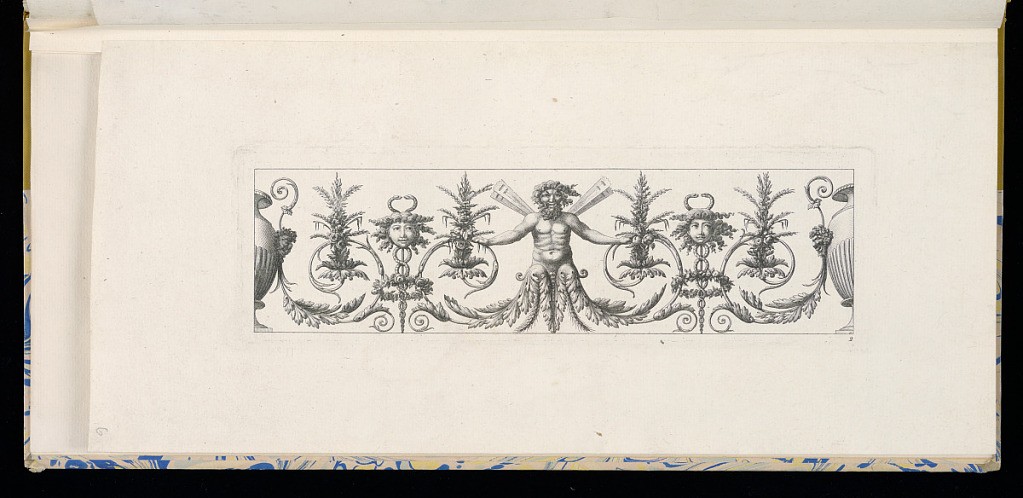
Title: Design for a Horizontal Panel of Ornament
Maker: Jean-Louis Prieur the Younger, French, 1759 – 1795
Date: late 18th century
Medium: Etching and engraving on white laid paper
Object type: Print
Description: Design for a panel of horizontal ornament with a grotesque central figure, mascarons, wound snakes, urns, scrolls, and foliage.